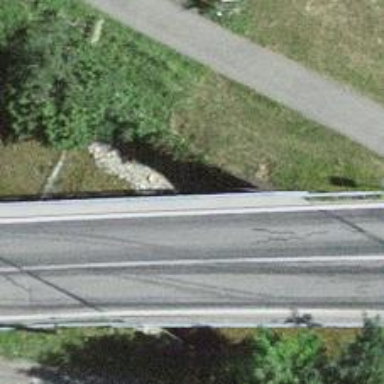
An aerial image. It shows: Bus stop along the road.